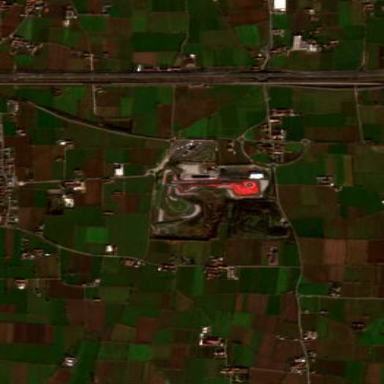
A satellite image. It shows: Sports center specializing in motorsports.